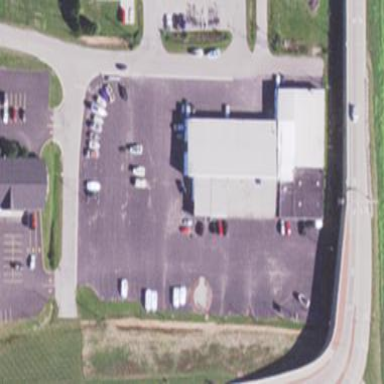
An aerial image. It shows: Commercial building.